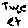
Label: bird